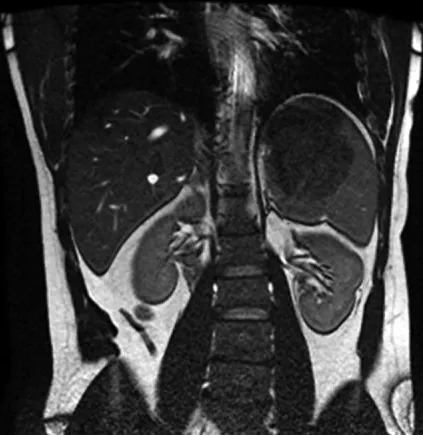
Magnetic resonance imaging of the lesion on the superior pole of the spleen.
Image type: radiology (mri)